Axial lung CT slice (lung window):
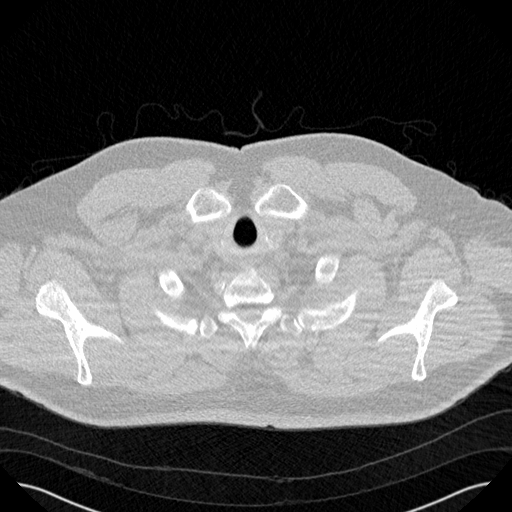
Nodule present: no